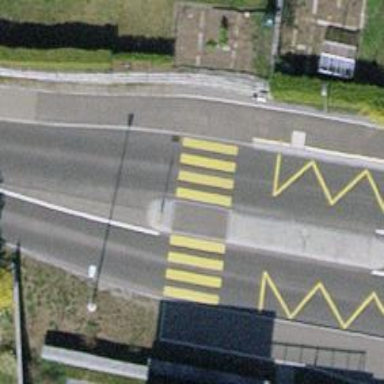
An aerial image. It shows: Uncontrolled zebra crossing with central island.